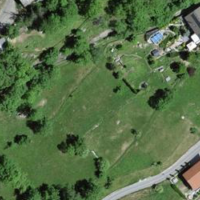
EUNIS habitat code: 55
Species observed at this site:
Campanula trachelium